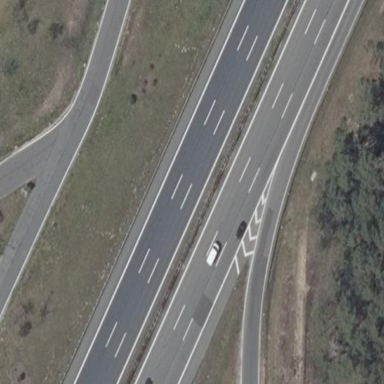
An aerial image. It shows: Motorway area.